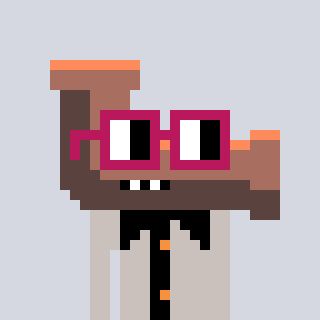
a pixel art character with square dark red glasses, a pipe-shaped head and a foggrey-colored body on a cool background